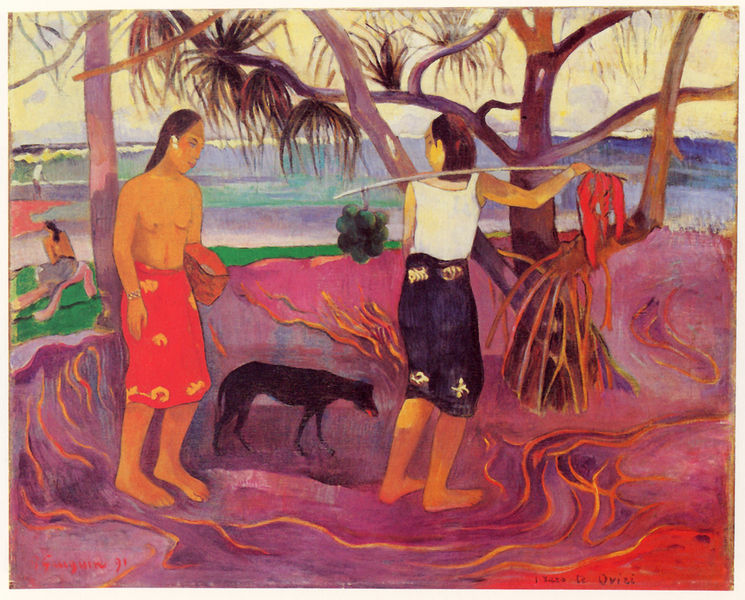
Titel: I raro te oviri, (Unter den Pandanusbäumen)
Künstler: Paul Gauguin
Standort: Minneapolis (Minnesota)
Institution: The Minneapolis Institute of Arts
Schlagwörter: baum, blau, himmel, mann, meer, nackt, umhang, wasser, weiß, bäume, frauen, gelb, grün, landschaft, menschen, mädchen, sitzen, ufer, wäsche, brust, bunt, frankreich, frau, männer, orange, rücken, schwarz, hund, hunde, rot, tier, tiere, tuch, weg, wiese, malerei, muster, ornament, rock, hemd, hose, arm, arme, tragen, ast, horizont, natur, sonne, insel, haare, pflanze, rosa, wald, arbeit, stock, früchte, beine, brüste, füße, gischt, strand, welle, wellen, süden, röcke, stab, transport, farben, farbe, lila, violett, linien, figuren, korb, palme, oberkörper, abendrot, exotik, exotisch, fliessend, gauguin, pink, barfuss, südsee, wurzel, riff, violette, paul, violet, titel, angel, kontraste, fisch, armband, wurzeln, chien, romantisch, gaugin, rouge, palmen, schaumkronen, stange, eimer, träger, batik, fische, grell, angler, shirt, und, couple, karibik, paul gauguin, surfer, tahiti, terre, exotismus, magenta, pazifik, trägerin, tropisch, animal, eingeborene, kokosnüsse, haiti, polynesien, pareo, hawaii, de oviel, mangrove, oviel, gaughin, atoll, exotique, warme fraben, polynesione, welenkamm, abres, huund, rose+, rose#